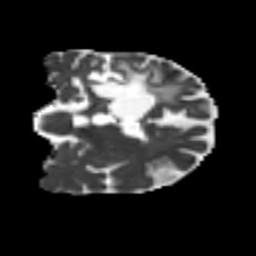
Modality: MD
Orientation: coronal
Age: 57
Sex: male
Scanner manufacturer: siemens
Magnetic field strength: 3 T
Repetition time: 4.987 s
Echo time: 0.0792 s